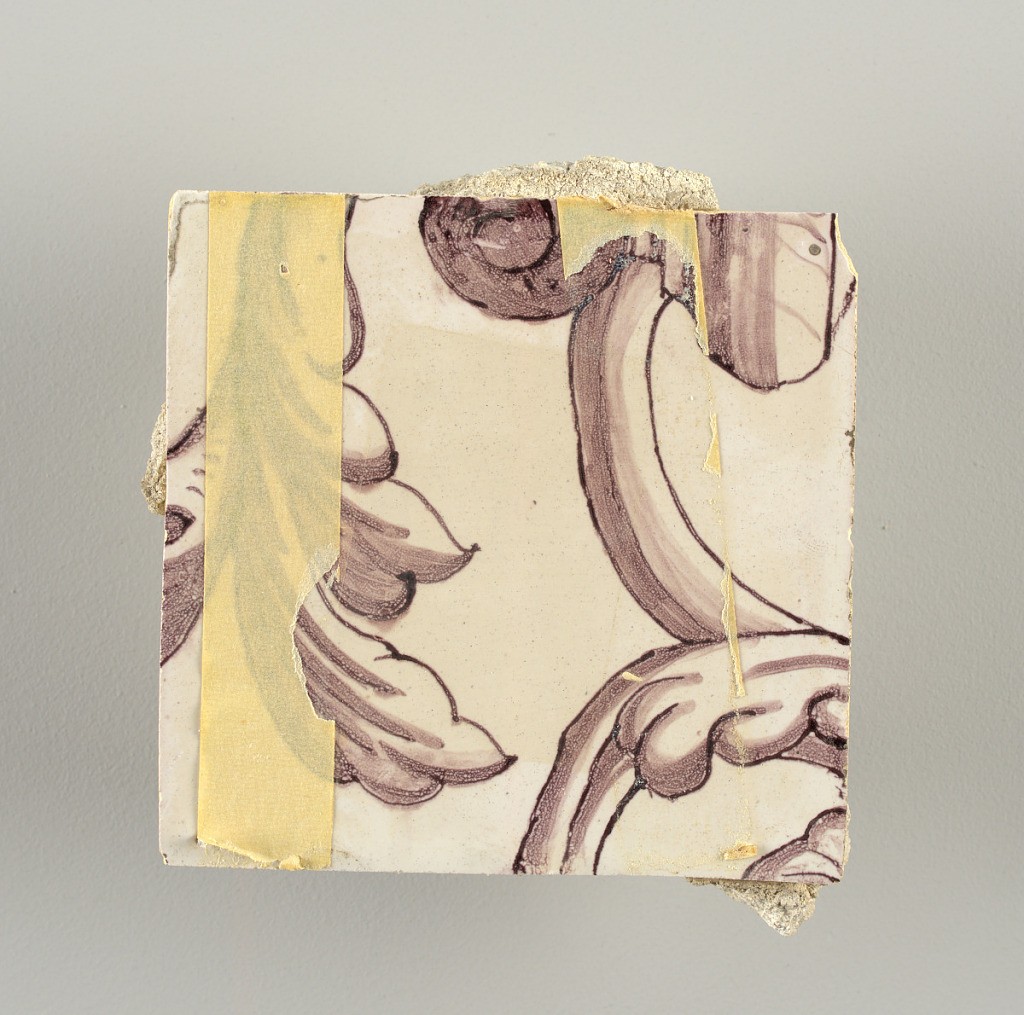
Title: Wall facing
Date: ca. 1725
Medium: tin-glazed earthenware, underglaze
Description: Two vertical rectangles, twenty-three tiles high.  A) Nine tiles wide at top; seven tiles wide at bottom.  B) Ten and one-half tiles wide.

Arabesque design of foliage.  A) with centered figure of Justice under a canopy.  B) with centered urn.